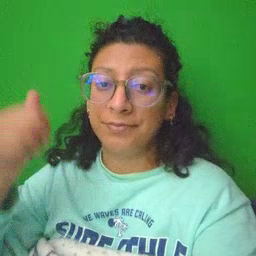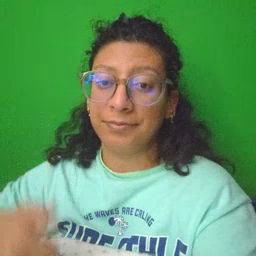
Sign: hide